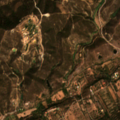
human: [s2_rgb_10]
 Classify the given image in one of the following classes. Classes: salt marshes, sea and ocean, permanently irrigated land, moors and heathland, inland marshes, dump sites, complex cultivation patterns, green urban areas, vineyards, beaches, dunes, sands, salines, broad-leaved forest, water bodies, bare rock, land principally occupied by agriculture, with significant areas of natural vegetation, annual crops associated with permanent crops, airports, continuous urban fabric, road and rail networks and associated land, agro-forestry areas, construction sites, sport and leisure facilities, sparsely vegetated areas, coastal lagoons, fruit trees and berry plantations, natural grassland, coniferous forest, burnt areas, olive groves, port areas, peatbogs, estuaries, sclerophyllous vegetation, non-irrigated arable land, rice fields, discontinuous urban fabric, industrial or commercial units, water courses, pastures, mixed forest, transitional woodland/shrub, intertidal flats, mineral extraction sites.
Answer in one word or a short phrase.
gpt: fruit trees and berry plantations, natural grassland, sclerophyllous vegetation, transitional woodland/shrub